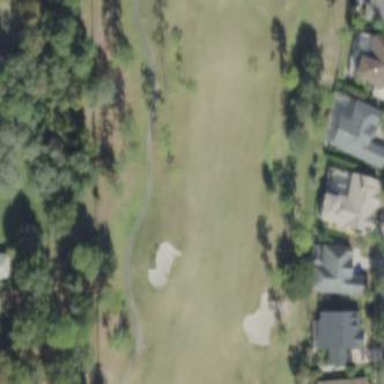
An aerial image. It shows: Golf fairway surrounded by grass.